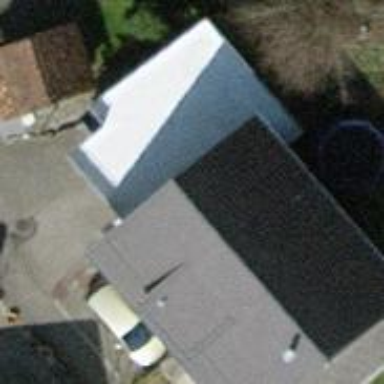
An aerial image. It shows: Detached building with gabled roof.